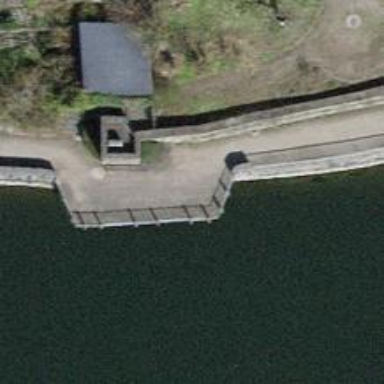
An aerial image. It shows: Brown bench.